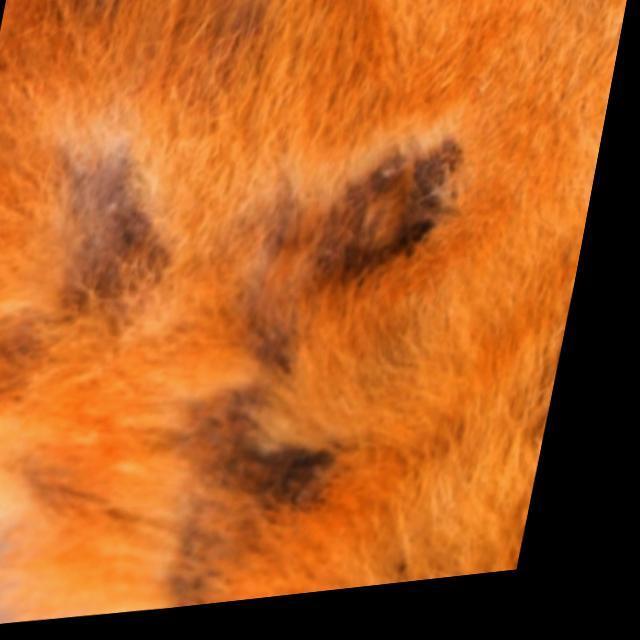
Canine fungal skin infection — characterized by alopecia, scaling, crusting, and circular lesions. Common agents include Malassezia and Candida species.